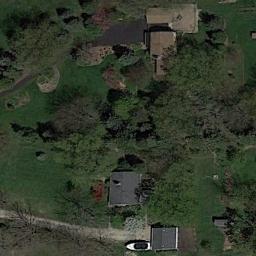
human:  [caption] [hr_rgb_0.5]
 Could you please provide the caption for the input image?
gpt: The sparse residential is on the grass next to some trees and a road .

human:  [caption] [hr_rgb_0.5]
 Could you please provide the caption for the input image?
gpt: The sparse residential  is surrounded by eyeful green .

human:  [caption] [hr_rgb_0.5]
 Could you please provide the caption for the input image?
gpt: In a sparse residential area there is a house and many green trees and a road .

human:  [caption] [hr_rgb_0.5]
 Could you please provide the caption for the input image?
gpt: There is a house with a black roof on the lawn .

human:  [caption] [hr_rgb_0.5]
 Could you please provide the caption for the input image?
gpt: A sparse residential area with some trees and buildings .